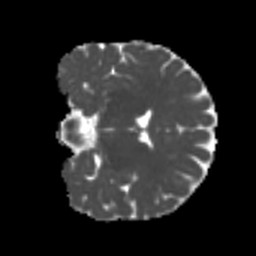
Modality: MD
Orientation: coronal
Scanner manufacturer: siemens
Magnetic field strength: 3 T
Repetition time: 4 s
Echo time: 0.0594 s